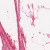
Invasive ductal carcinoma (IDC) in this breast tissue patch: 0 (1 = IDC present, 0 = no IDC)